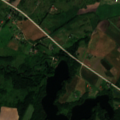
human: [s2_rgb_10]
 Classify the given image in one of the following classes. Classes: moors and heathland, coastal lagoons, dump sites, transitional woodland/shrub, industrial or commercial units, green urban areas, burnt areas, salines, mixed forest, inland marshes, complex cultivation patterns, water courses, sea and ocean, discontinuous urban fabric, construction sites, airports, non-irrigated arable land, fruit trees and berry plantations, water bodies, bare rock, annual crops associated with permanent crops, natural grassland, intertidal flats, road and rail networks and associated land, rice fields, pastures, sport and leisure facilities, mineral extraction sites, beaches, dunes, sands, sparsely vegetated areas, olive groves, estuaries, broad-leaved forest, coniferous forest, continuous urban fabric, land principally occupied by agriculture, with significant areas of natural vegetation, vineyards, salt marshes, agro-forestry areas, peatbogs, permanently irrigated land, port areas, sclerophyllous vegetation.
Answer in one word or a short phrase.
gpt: pastures, complex cultivation patterns, land principally occupied by agriculture, with significant areas of natural vegetation, transitional woodland/shrub, water bodies